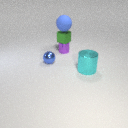
small purple metal cylinder below small green metal cube